Question: hello im new in programming and we have a project.We created a simple racing game with a moving background but I'm stuck on my code and i don't know how to do it. i need a moving background when the game starts please somebody help me. I'm begging T_T

here is my code:
'''
public class Game extends JFrame implements KeyListener, ActionListener {
Random s = new Random();
int x = 0, y = 50, a = 0, b = 250, f = 900, a1 = 0, b2 = 350, a2 = 0, b3 = 150;
int Move;
int value;
JLabel spriteLabel1 = new JLabel(new ImageIcon("ss.gif"));
JLabel spriteLabel2 = new JLabel(new ImageIcon("ss.gif"));
JLabel spriteLabel3 = new JLabel(new ImageIcon("ss.gif"));
JLabel spriteLabel4 = new JLabel(new ImageIcon("ss.gif"));
JLabel background = new JLabel(new ImageIcon("geren.png"));
Timer T1 = new Timer(5000, this);
Timer T = new Timer(5, this);
public static void main(String args[]) {
new Game();
}
public Game() {
Container c = getContentPane();
c.setLayout(null);
c.add(spriteLabel1);
c.add(spriteLabel2);
c.add(spriteLabel3);
c.add(spriteLabel4);
c.add(background);
background.setBounds(0, 0, 1024, 768);
addKeyListener(this);
setSize(1000, 750);
setVisible(true);
}
public void paint(Graphics g) {
super.paint(g);
spriteLabel1.setBounds(x, y, 60, 1000);
spriteLabel2.setBounds(a, b, 60, 800);
spriteLabel3.setBounds(a1, b2, 60, 500);
spriteLabel4.setBounds(a2, b3, 60, 650);
}
public void keyPressed(KeyEvent e) {
String k = e.getKeyText(e.getKeyCode());
if (k.equals("D")) {
if (a != f) {
x = x + 15;
spriteLabel1.setIcon(new ImageIcon("ss.gif"));
repaint();
if (x > f) {
x = f;
spriteLabel1.setIcon(new ImageIcon("ss.gif"));
//JOptionPane.showMessageDialog(null,"Congratulations!!
//Sanji wins!","Result",JOptionPane.PLAIN_MESSAGE,
//new ImageIcon("evolve sanji.gif"));
//System.exit(0);
}
repaint();
}
}
T.stop();
}
if(k.equals (
"D"))
{
if (x != f) {
T.start();
Move = 3;
}
}
public void keyReleased(KeyEvent e) {
}
public void keyTyped(KeyEvent e) {
}
public void actionPerformed(ActionEvent e) {
if (Move == 3) {
a = a + (s.nextInt(3));
a = a + value;
if (a > f) {
a = f;
}
spriteLabel2.setIcon(new ImageIcon("ss.gif"));
spriteLabel2.setBounds(a, b, 100, 800);
}
if (a == f) {
if (Move == 3) {
a1 = a1 + (s.nextInt(3));
a1 = a1 + value;
if (a1 > f) {
a1 = f;
}
spriteLabel3.setIcon(new ImageIcon("ss.gif"));
spriteLabel3.setBounds(a1, b2, 100, 500);
}
if (Move == 3) {
a2 = a2 + (s.nextInt(5));
a2 = a2 + value;
if (a2 > f) {
a2 = f;
}
spriteLabel4.setIcon(new ImageIcon("ss.gif"));
spriteLabel4.setBounds(a2, b3, 100, 650);
}
}
}
}
'''
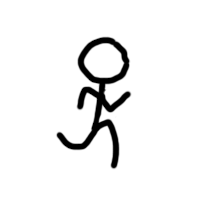
Answer: # Here's the spoiler

# Here's the meat
There a a few things I see you doing wrong:
- Constantly creating new Images. Just use the same image.- I would, instead of using label, just paint an Image/BufferedImage onto the painting surface.- Forget two timers. You can make due with one. It's just how you manage your state.- Don't do any logic in the paint method. In your current case, since are not even painting anything, you don't even need it. In my example though I do paint the image.- Don't Paint on 'JFrame' and override 'paint'. Override 'paintComponent' instead in a 'JPanel' and add that panel to the frame.- Finally, the key ingredient, use the method (from <URL> - '''
public abstract boolean drawImage(Image img,
int dx1,
int dy1,
int dx2,
int dy2,
int sx1,
int sy1,
int sx2,
int sy2,
ImageObserver observer)
'''
You can get a better explanation about it <URL>. Basically, the 's' points are the source image, so you can just move the 'sx1' and 'sx2' during the animation, and it will move the part of the image to be drawn at the 'd' points of the painting surface.
If you don't know how to really do custom painting, I suggest you run through <URL>
(Note the image I used for the background was 2000x350)
'''
import java.awt.Color;
import java.awt.Dimension;
import java.awt.FlowLayout;
import java.awt.Graphics;
import java.awt.Image;
import java.awt.event.ActionEvent;
import java.awt.event.ActionListener;
import java.awt.image.BufferedImage;
import javax.imageio.ImageIO;
import javax.swing.ImageIcon;
import javax.swing.JFrame;
import javax.swing.JPanel;
import javax.swing.SwingUtilities;
import javax.swing.Timer;
public class MovingBackgroundDemo {
public MovingBackgroundDemo() {
JFrame frame = new JFrame();
frame.setDefaultCloseOperation(JFrame.EXIT_ON_CLOSE);
frame.add(new AnimatingPanel());
frame.pack();
frame.setLocationRelativeTo(null);
frame.setVisible(true);
}
private class AnimatingPanel extends JPanel {
private static final int DIM_W = 350;
private static final int DIM_H = 350;
private static final int INCREMENT = 10;
private BufferedImage backgroundImage;
private Image runnerImage;
private int dx1, dy1, dx2, dy2;
private int srcx1, srcy1, srcx2, srcy2;
private int IMAGE_WIDTH;
public AnimatingPanel() {
initImages();
initImagePoints();
Timer timer = new Timer(40, new ActionListener() {
public void actionPerformed(ActionEvent e) {
moveBackground();
repaint();
}
});
timer.start();
FlowLayout layout = (FlowLayout)getLayout();
layout.setHgap(0);
layout.setVgap(0);
}
@Override
protected void paintComponent(Graphics g) {
super.paintComponent(g);
g.setColor(Color.WHITE);
g.fillRect(0, 0, getWidth(), getHeight());
g.drawImage(backgroundImage, dx1, dy1, dx2, dy2, srcx1, srcy1,
srcx2, srcy2, this);
g.drawImage(runnerImage, 0, 0, getWidth(), getHeight(), this);
}
@Override
public Dimension getPreferredSize() {
return new Dimension(350, 350);
}
private void initImagePoints() {
dx1 = 0;
dy1 = 0;
dx2 = DIM_W;
dy2 = DIM_H;
srcx1 = 0;
srcy1 = 0;
srcx2 = DIM_W;
srcy2 = DIM_H;
}
private void initImages() {
try {
runnerImage = new ImageIcon(getClass().getResource("runner.gif")).getImage();
backgroundImage = ImageIO.read(getClass().getResource(
"background.png"));
IMAGE_WIDTH = backgroundImage.getWidth();
System.out.println(IMAGE_WIDTH);
} catch (Exception ex) {
ex.printStackTrace();
}
}
private void moveBackground() {
if (srcx1 > IMAGE_WIDTH) {
srcx1 = 0 - DIM_W;
srcx2 = 0;
} else {
srcx1 += INCREMENT;
srcx2 += INCREMENT;
}
}
}
public static void main(String[] args) {
SwingUtilities.invokeLater(new Runnable() {
public void run() {
new MovingBackgroundDemo();
}
});
}
}
'''